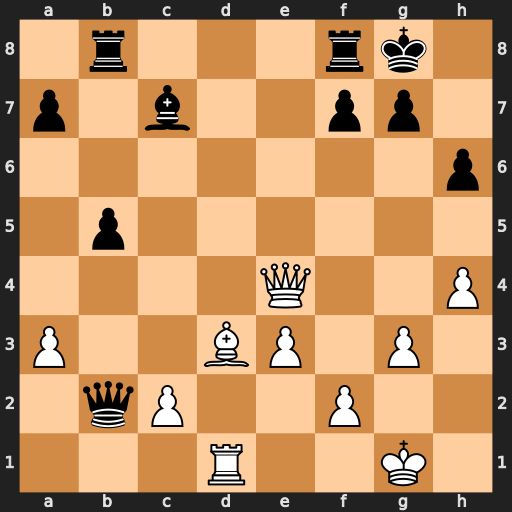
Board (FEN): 1r3rk1/p1b2pp1/7p/1p6/4Q2P/P2BP1P1/1qP2P2/3R2K1
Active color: w
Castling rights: -
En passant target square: -
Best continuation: Qh7#